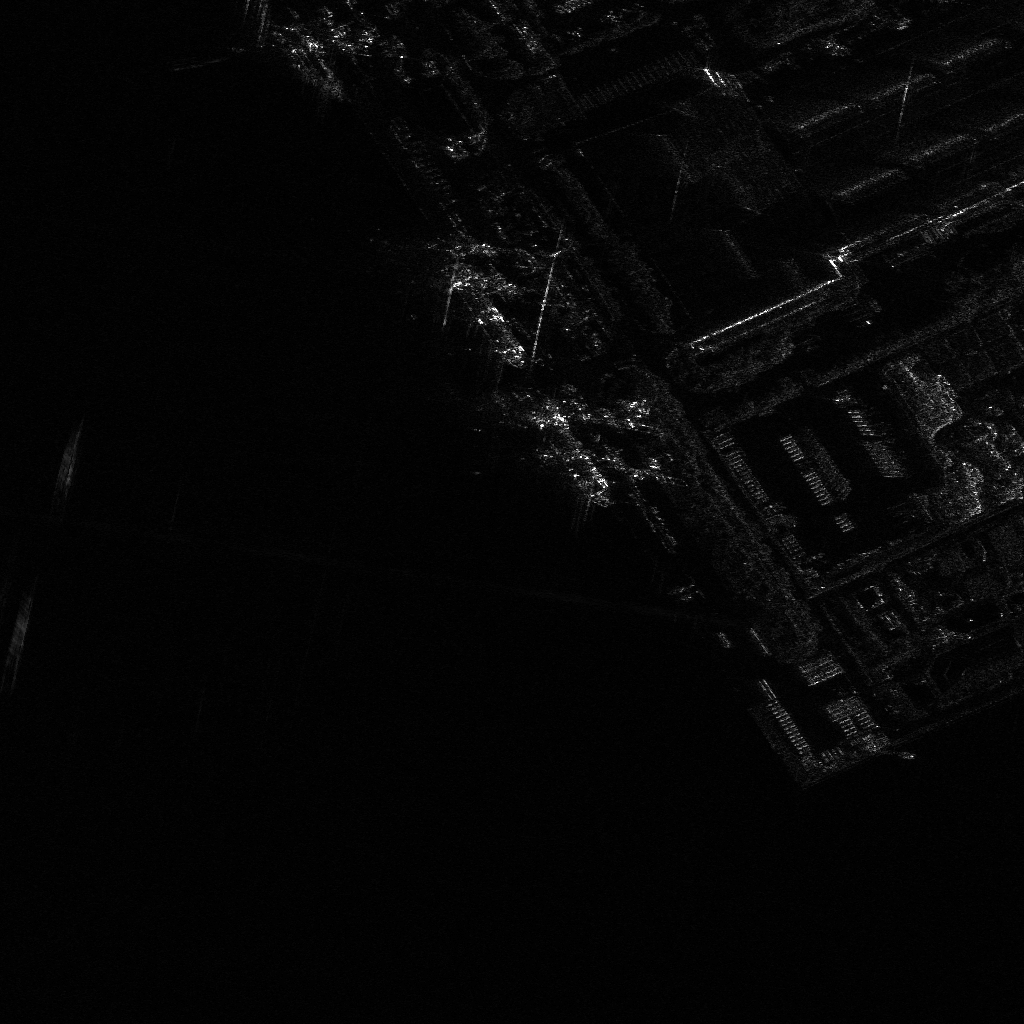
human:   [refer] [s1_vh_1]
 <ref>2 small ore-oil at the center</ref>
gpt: <box>[[39, 28, 54, 31, 58], [48, 42, 62, 45, 58]]</box>